Field crop: tomato
Growth stage: 1
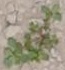
Species: portulaca